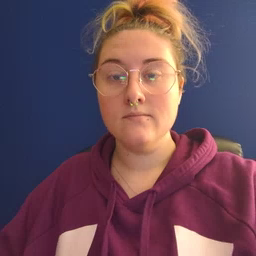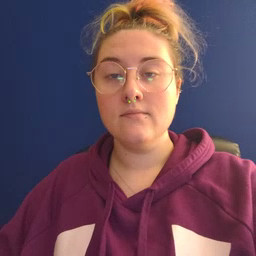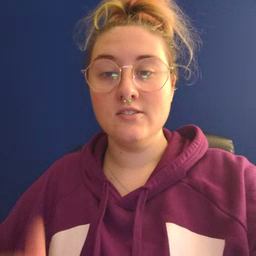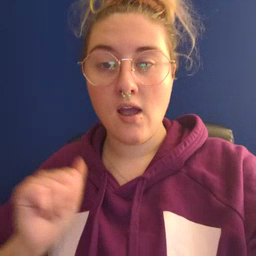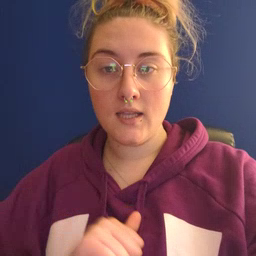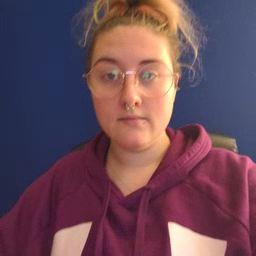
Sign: jacket